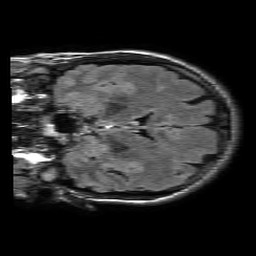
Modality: FLAIR
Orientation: coronal
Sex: female
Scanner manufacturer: philips
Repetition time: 11 s
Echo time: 0.125 s